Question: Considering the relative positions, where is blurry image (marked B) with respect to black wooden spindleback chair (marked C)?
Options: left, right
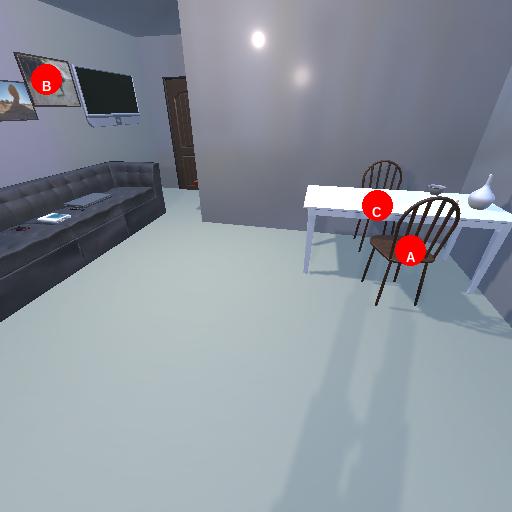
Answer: left